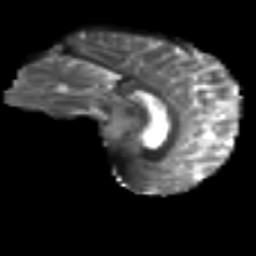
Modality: T2w
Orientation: sagittal
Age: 34
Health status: ill
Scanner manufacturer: philips
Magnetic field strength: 3 T
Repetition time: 9 s
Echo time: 0.127 s